Question: I'm creating a preview from something that people can configure in settings. They can choose a color in settings.
- -
I have an 'unwindSegue' for my save button, that calls the 'setupCell' method.
'''
- (IBAction)setupCellSegue:(UIStoryboardSegue *)segue{
[self setupCell];
}
-(void)setupCell{
//Corners
self.Preview.layer.cornerRadius = 25;
self.Preview.layer.masksToBounds = YES;
//Background
self.Preview.backgroundColor = [UIColor clearColor];
CAGradientLayer *grad = [CAGradientLayer layer];
grad.frame = self.Preview.bounds;
grad.colors = [[[Kleuren sharedInstance] kleurenArray] objectForKey:[standardDefaults objectForKey:@"Kleur"]];
[self.Preview.layer insertSublayer:grad atIndex:0];
//Text
self.optionOutlet.textColor = [Kleuren.sharedInstance.tekstKleurenArray objectForKey:[standardDefaults objectForKey:@"TekstKleur"]];
}
'''
Here is the 'NSLog' from my sublayers from the view. How can i replace the old 'CAGradientLayer' with the new one? Tried this:
'''
[self.Preview.layer replaceSublayer:0 with:grad];
(
"<CAGradientLayer: 0xcce9eb0>",
"<CALayer: 0xccef760>"
)
'''
After trying some more, i've noticed that the CAGradientLayer is just added and added on top? Maybe this is the problem?
'''
(
"<CAGradientLayer: 0x170220100>",
"<CAGradientLayer: 0x170220e20>",
"<CAGradientLayer: 0x170029f40>",
"<CALayer: 0x17803d960>"
)
'''
View hierarchy, so the 'View' that is highlighted in the screenshot is the one with the background.

Tried this: but now it doesn't have a CALayer anymore:
'''
[[self.Preview layer] replaceSublayer:[[[self.Preview layer] sublayers] objectAtIndex:0] with:grad];
'''
So I would get the following error:
'''
2014-07-08 18:57:18.365 ///[3324:60b] View hierarchy unprepared for constraint.
Constraint: <NSIBPrototypingLayoutConstraint:0xe88e0b0 'IB auto generated at build time for view with fixed frame' UILabel:0xe88dae0.left == UIView:0xe88da50.left + 20>
Container hierarchy:
<UIView: 0xe88da50; frame = (59 54; 202 202); clipsToBounds = YES; autoresize = W+H; layer = <CALayer: 0xe88dab0>>
| <CAGradientLayer: 0xe88cd50> (layer)
View not found in container hierarchy: <UILabel: 0xe88dae0; frame = (20 20; 162 162); text = 'Option'; clipsToBounds = YES; opaque = NO; autoresize = RM+BM; userInteractionEnabled = NO; layer = <CALayer: 0xe88db90>>
That view's superview: NO SUPERVIEW
'''
So it seems to be that because the CALayer is deleted, the UILabel gives this error because it doesn't have a superview.
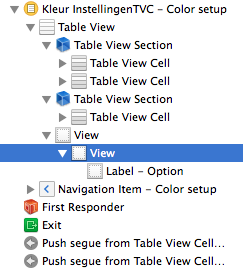
Answer: Found it, I've placed my 'CAGradientLayer *grad;' in my implementation declaration between the '{}'
By placing the declaration in my implementation of my class. I could re-use the declaration, and not making a new instance each time by putting it in the setupCell.
'''
@implementation class {
CAGradientLayer *grad
}
-(void)setupCell{
// Do stuff here with the gradient layer.
}
'''
I do not know that this is the right explanation but it works. Was the last thing I came up on!